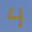
Label: 4